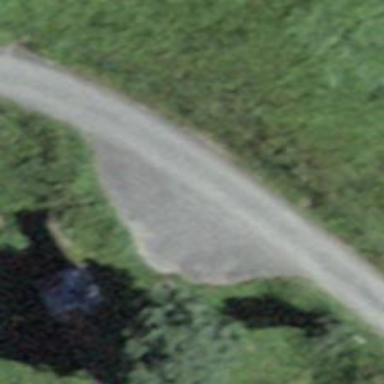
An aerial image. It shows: Passing place on the road.